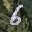
Label: 6